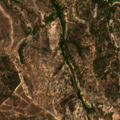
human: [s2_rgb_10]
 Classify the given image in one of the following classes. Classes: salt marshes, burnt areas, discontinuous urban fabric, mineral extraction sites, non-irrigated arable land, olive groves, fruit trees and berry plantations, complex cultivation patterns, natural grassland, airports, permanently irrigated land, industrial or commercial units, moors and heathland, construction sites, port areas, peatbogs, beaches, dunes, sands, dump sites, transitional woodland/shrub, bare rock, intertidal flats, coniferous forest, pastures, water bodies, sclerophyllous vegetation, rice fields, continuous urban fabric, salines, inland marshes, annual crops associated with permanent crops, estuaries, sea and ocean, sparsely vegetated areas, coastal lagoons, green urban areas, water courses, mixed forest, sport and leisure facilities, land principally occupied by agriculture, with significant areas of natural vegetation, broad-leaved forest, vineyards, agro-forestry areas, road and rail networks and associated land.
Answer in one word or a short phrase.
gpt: broad-leaved forest, mixed forest, water bodies